Interaction volume radius: 10 \u00c5
Interaction volume height: 35 \u00c5
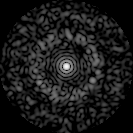
Disorder parameter: 0.8333